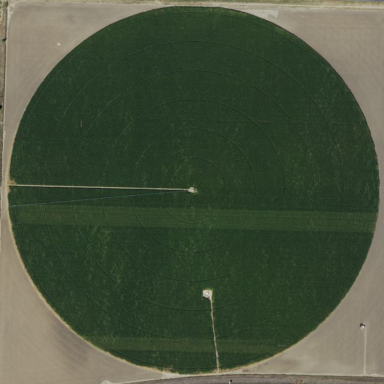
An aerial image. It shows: Farmland with pivot irrigation system.